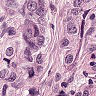
Metastatic tissue present: yes